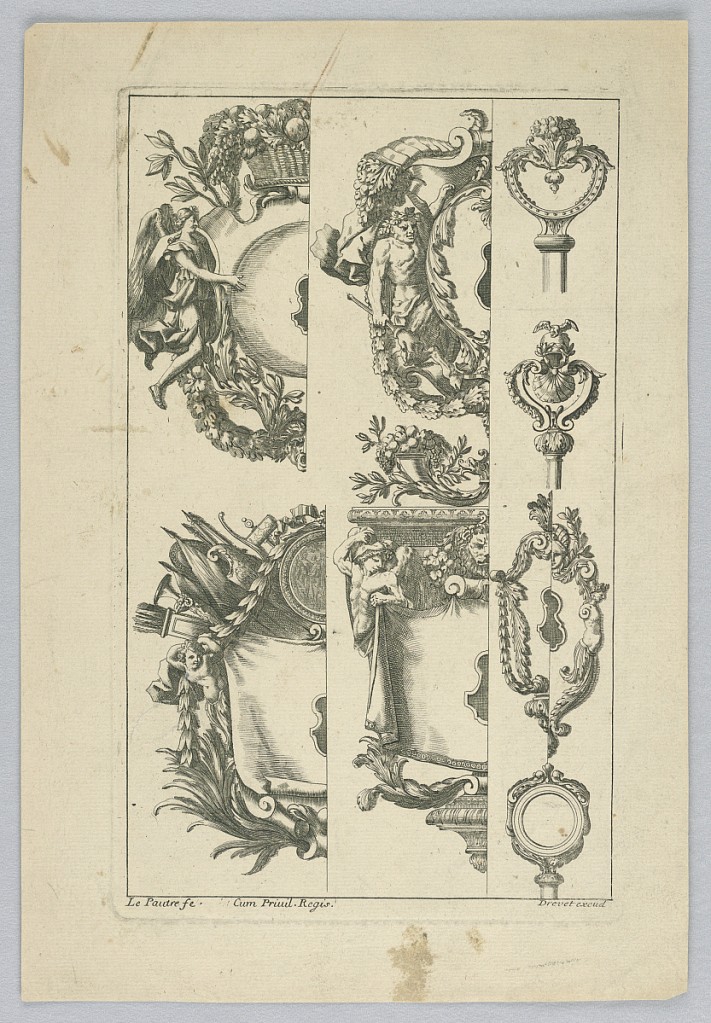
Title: Design for Lockframes and Keys, from "Liures de Serurerie"
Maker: Pierre Drevet, 1663 - 1738
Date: ca. 1660
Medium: Etching on paper; verso: Graphite on paper
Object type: Print
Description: Recto: Lockframes and keys. Verso: In opposite direction, bottom: the construction of a triangular wooden roof.